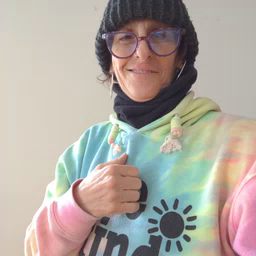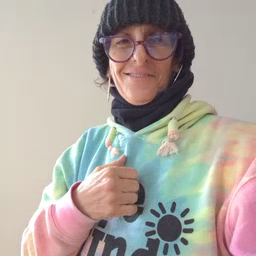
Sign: who